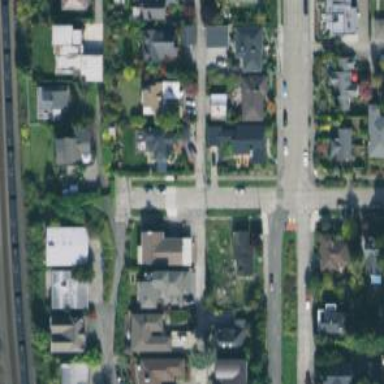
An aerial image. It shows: Residential road with separate sidewalk.